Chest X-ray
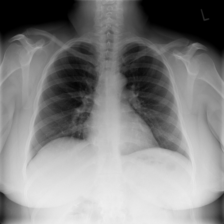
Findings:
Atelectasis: negative
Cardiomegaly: negative
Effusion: negative
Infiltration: negative
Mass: negative
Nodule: negative
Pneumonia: negative
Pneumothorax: negative
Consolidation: negative
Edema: negative
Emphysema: negative
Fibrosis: negative
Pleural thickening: negative
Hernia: negative